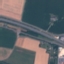
Land use / land cover class: Highway